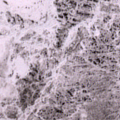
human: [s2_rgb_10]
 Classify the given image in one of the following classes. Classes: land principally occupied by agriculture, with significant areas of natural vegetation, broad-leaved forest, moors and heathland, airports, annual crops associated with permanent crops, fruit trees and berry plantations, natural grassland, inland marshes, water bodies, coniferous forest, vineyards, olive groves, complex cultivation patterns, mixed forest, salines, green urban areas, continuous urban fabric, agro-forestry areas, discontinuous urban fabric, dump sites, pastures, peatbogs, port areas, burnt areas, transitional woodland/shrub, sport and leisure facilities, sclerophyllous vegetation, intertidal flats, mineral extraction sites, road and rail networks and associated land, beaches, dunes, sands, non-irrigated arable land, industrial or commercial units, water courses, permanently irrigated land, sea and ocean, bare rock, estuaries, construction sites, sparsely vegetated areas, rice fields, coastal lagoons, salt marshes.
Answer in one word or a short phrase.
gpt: sea and ocean